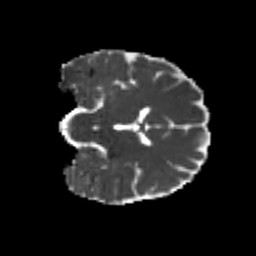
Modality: MD
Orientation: coronal
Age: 23
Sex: female
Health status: healthy
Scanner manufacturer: philips
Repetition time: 7.39 s
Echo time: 0.08599 s